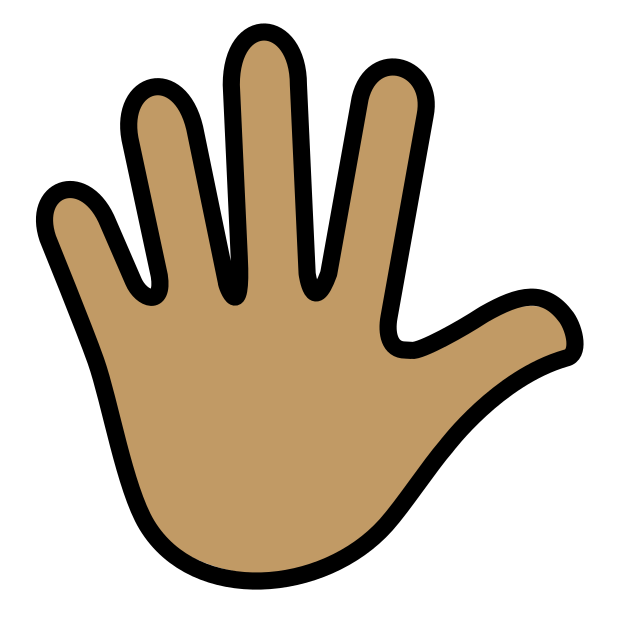
hand with fingers splayed: medium skin tone